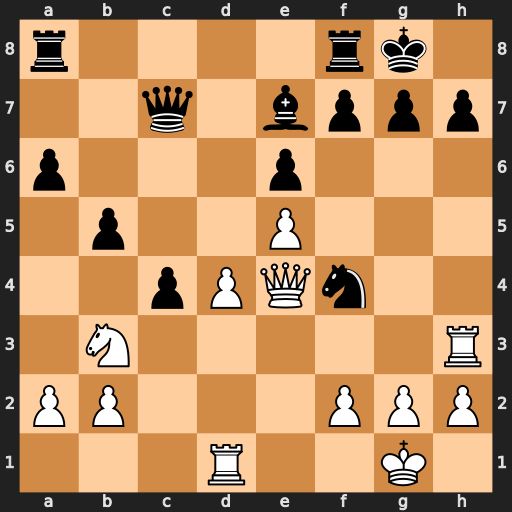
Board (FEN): r4rk1/2q1bppp/p3p3/1p2P3/2pPQn2/1N5R/PP3PPP/3R2K1
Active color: w
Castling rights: -
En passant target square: -
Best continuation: Qxh7#